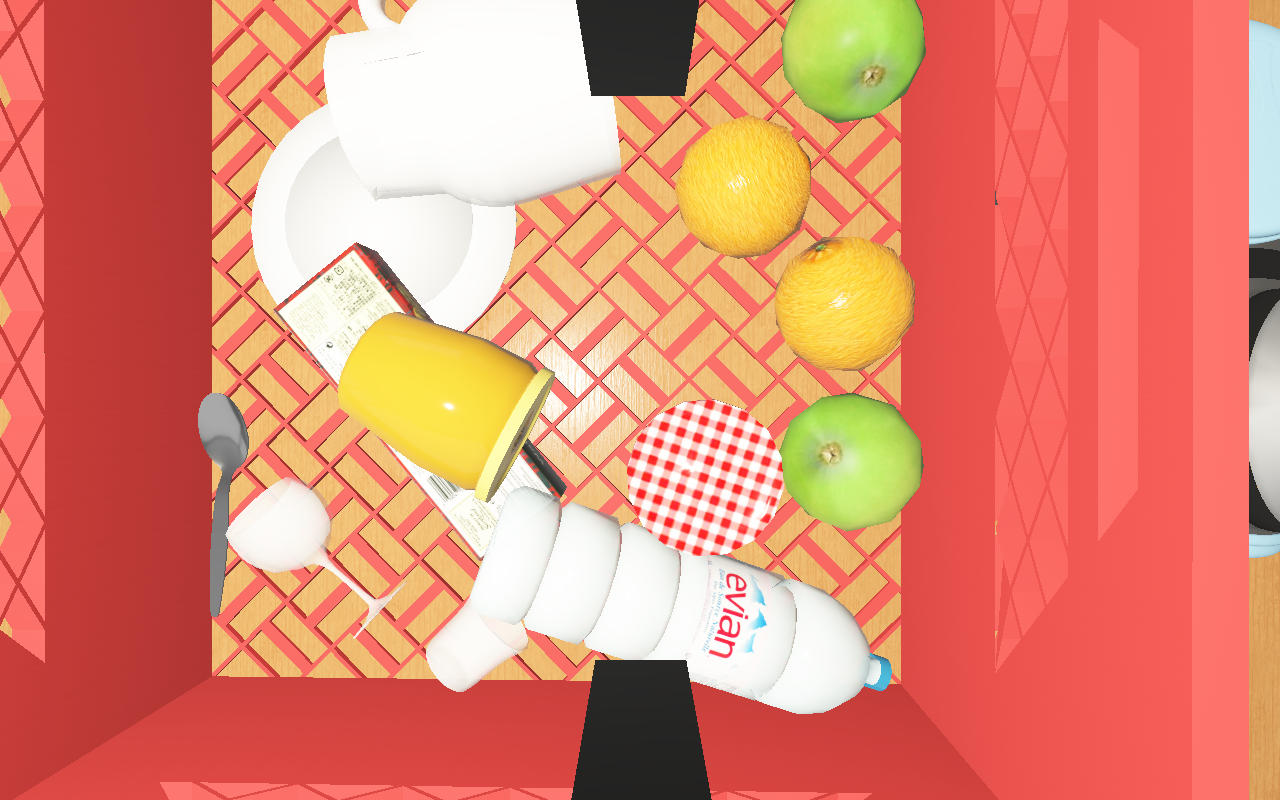
Objects in the scene:
water bottle
apple
apple
orange
orange
spoon
wineglass
honey jar
jam jar
cereal box
biscuit box